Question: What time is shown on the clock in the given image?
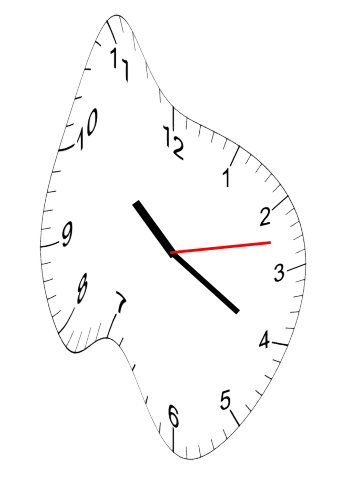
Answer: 10:20:13